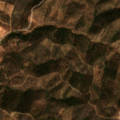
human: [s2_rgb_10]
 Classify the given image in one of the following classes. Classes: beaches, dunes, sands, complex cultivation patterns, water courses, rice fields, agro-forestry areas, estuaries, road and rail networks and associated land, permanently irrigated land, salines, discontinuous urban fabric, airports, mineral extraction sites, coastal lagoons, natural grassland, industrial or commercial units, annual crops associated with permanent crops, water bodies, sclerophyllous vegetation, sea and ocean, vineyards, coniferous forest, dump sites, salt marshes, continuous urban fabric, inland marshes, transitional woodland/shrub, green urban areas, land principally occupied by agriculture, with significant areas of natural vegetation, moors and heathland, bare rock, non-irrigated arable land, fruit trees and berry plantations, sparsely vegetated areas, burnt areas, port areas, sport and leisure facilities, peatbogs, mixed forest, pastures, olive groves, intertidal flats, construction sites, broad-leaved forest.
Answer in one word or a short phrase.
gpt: land principally occupied by agriculture, with significant areas of natural vegetation, broad-leaved forest, sclerophyllous vegetation, transitional woodland/shrub